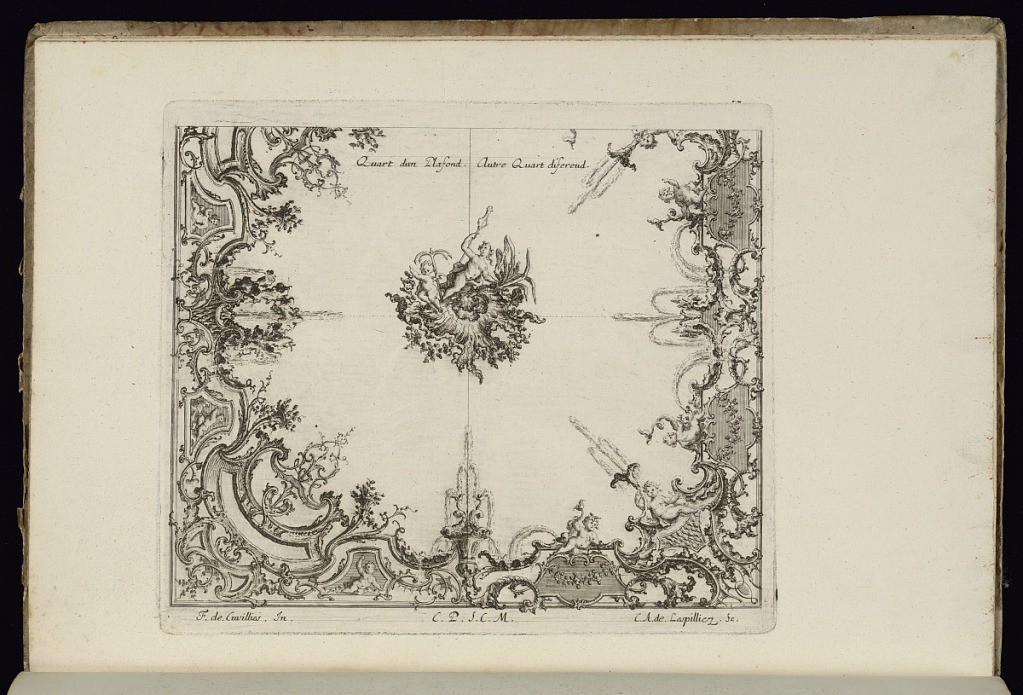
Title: Two Quarters of a Ceiling
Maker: François de Cuvilliés the Elder, Belgian, 1695 - 1768
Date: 1740–68
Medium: Etching and engraving on paper
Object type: Bound print
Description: Design for two quarters of a rocaille ceiling with alternate suggestions divided by a central rosette.